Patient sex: F
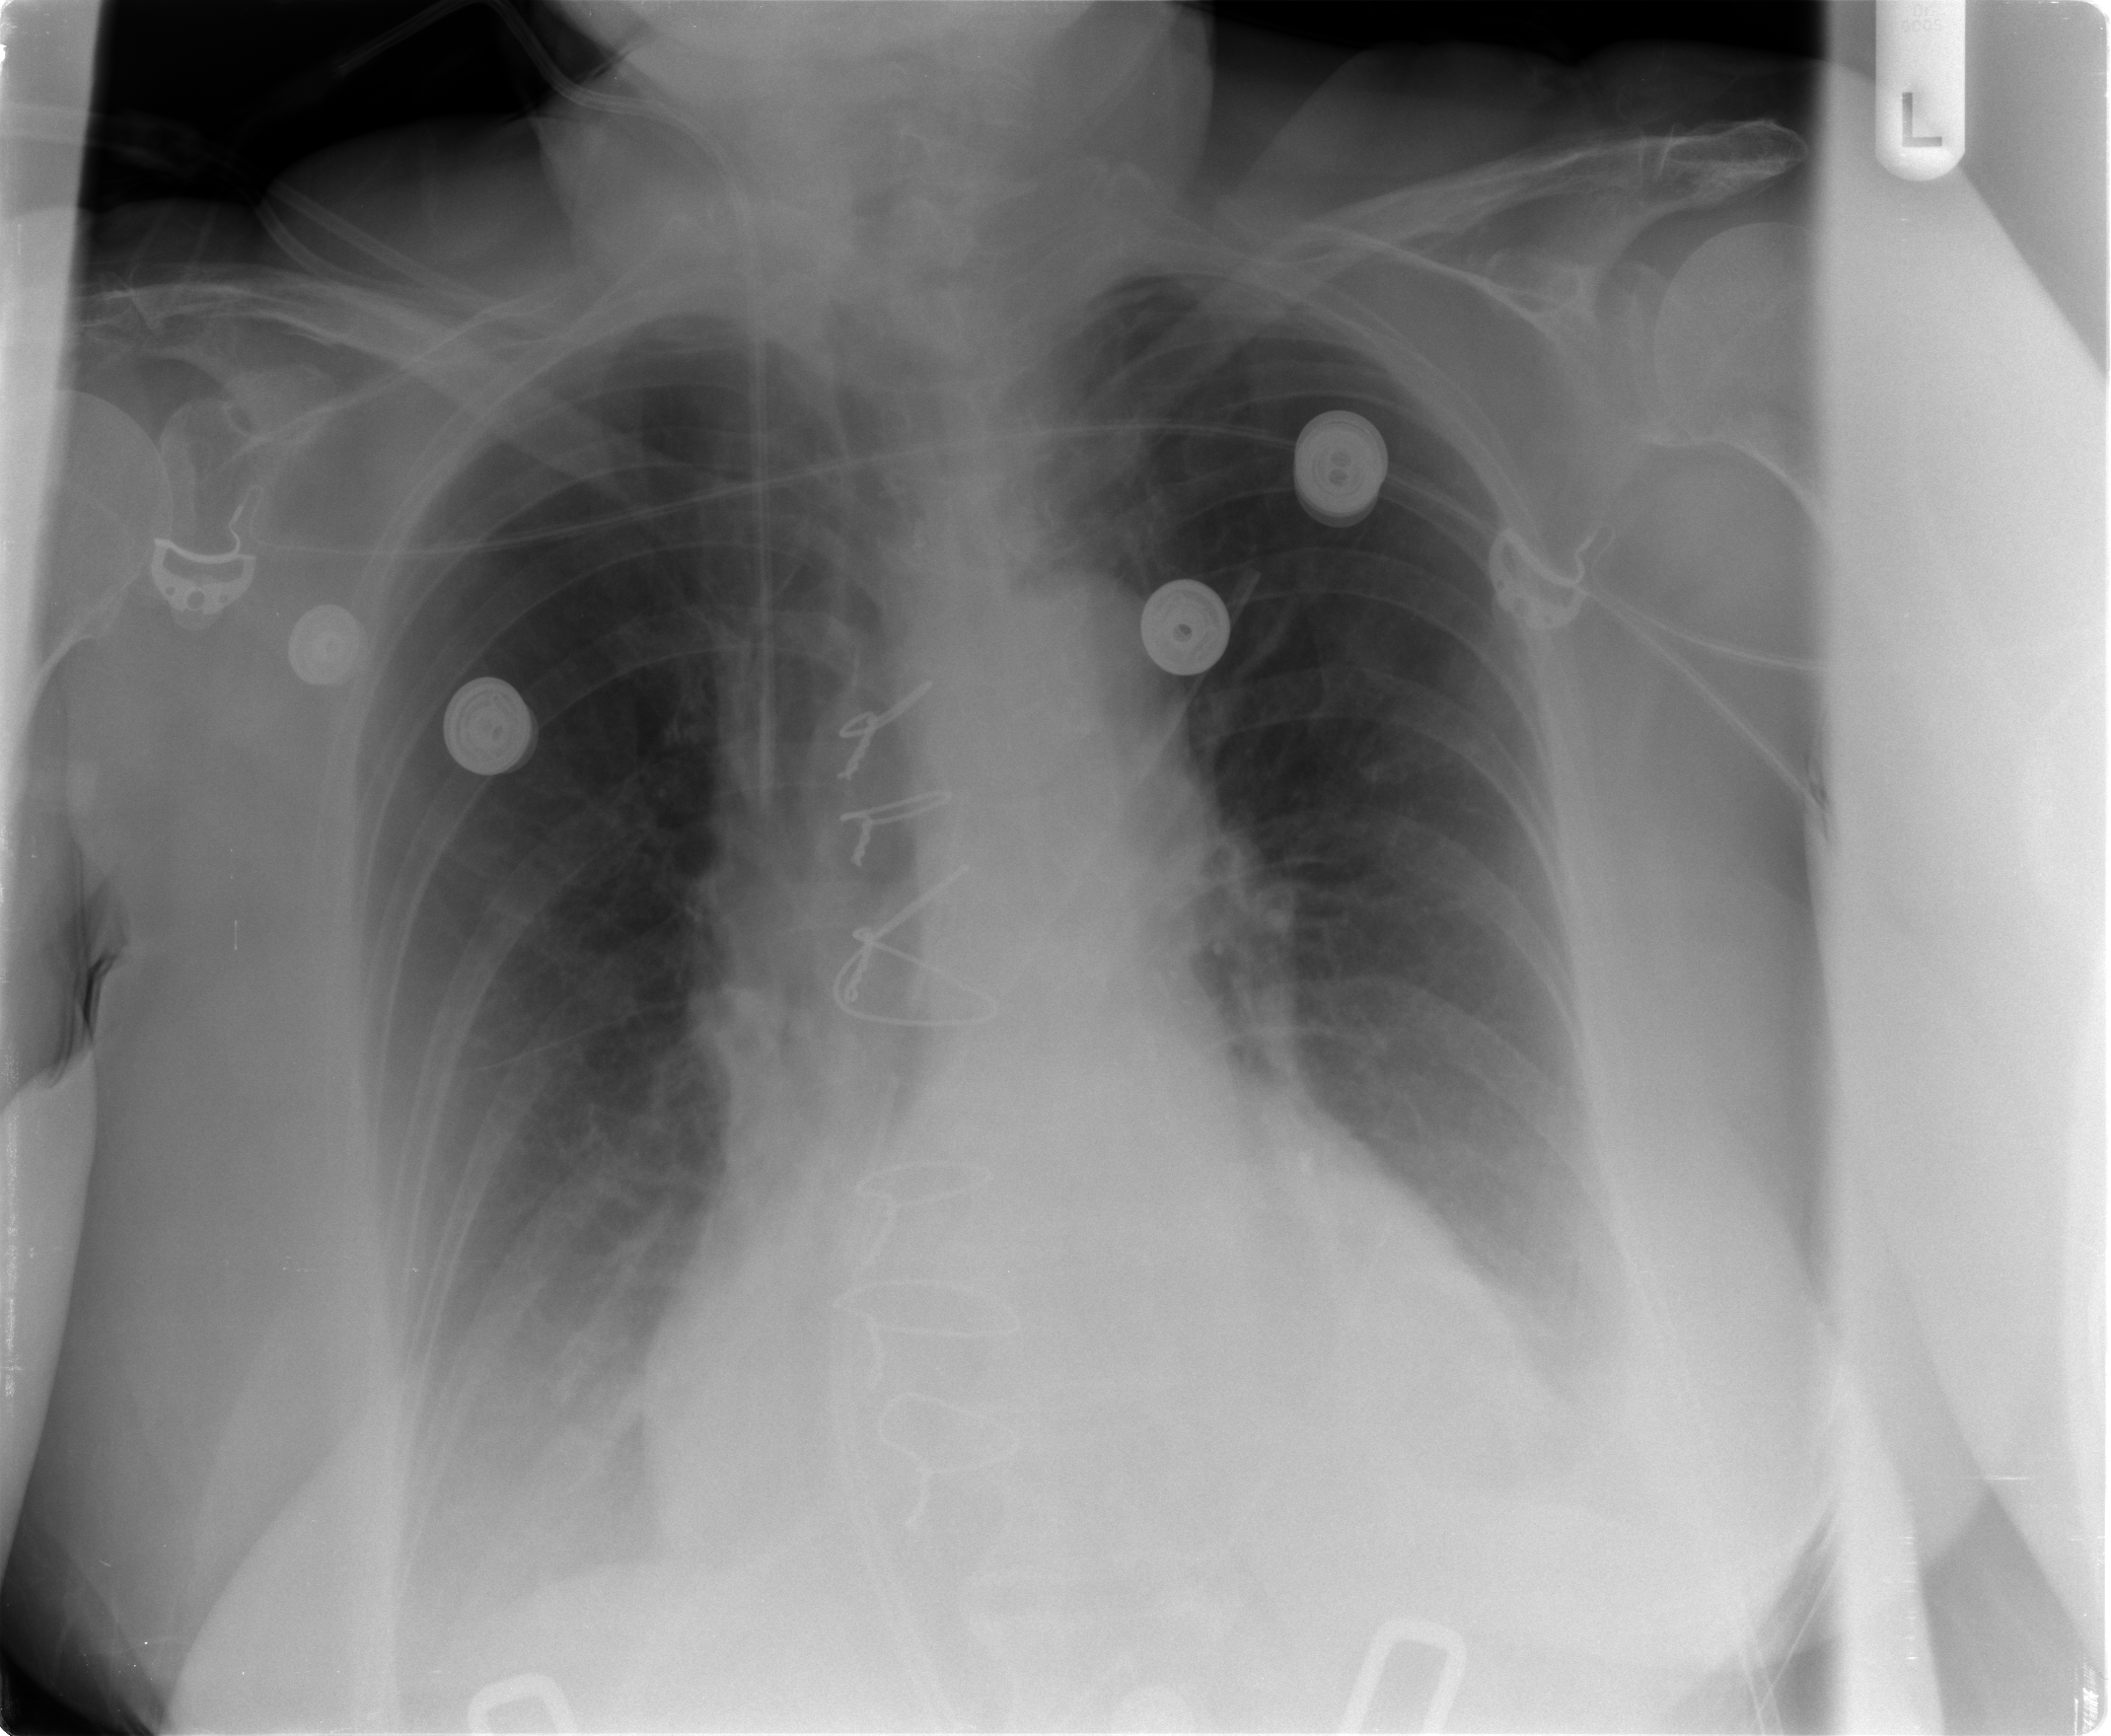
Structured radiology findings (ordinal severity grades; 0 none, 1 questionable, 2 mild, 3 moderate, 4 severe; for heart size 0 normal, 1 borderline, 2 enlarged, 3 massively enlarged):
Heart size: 0
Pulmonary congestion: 0
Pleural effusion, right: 2
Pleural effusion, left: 2
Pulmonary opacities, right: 0
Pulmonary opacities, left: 0
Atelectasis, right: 2
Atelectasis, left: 2